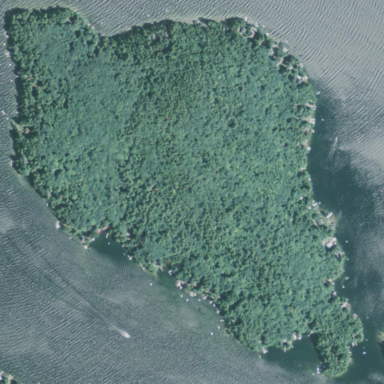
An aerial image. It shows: Islet.